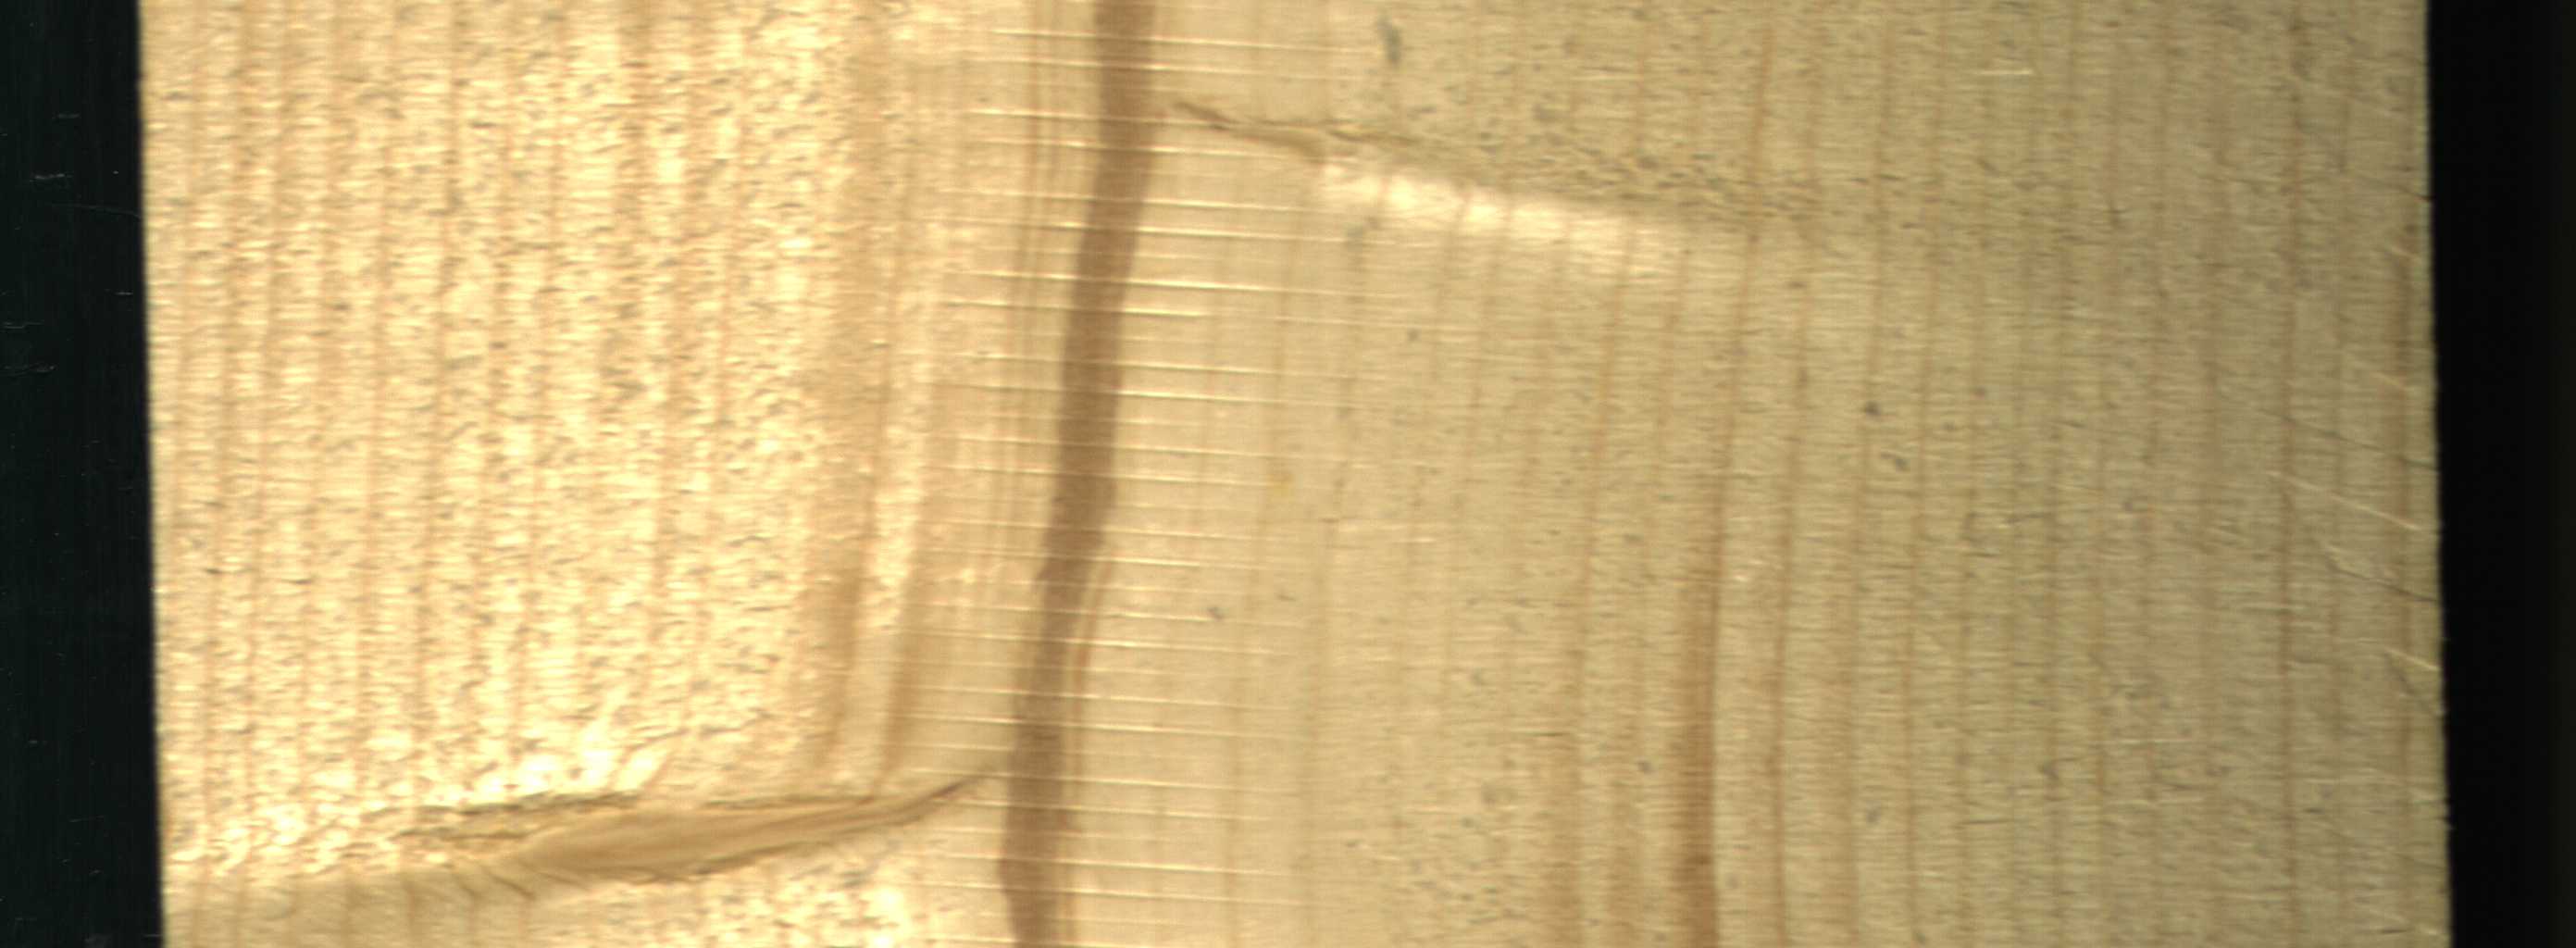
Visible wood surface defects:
Quartzity
Live_Knot
Live_Knot